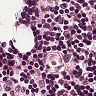
Metastatic tissue present: no